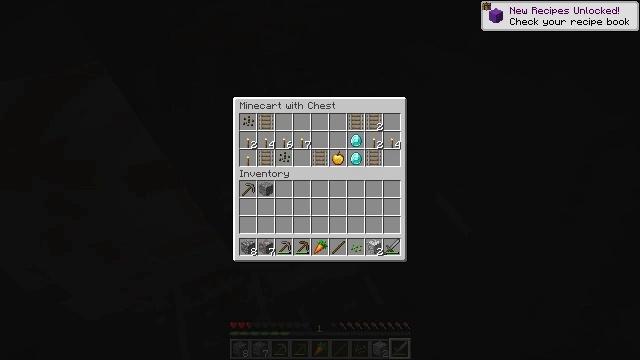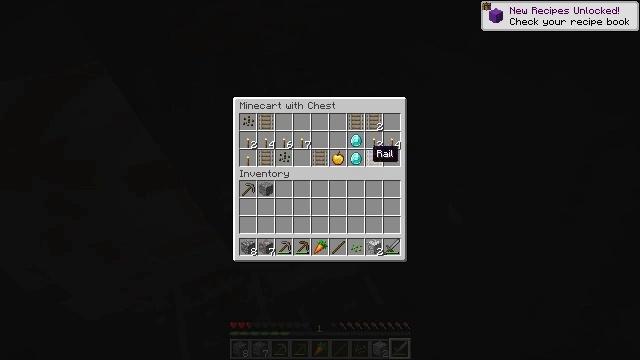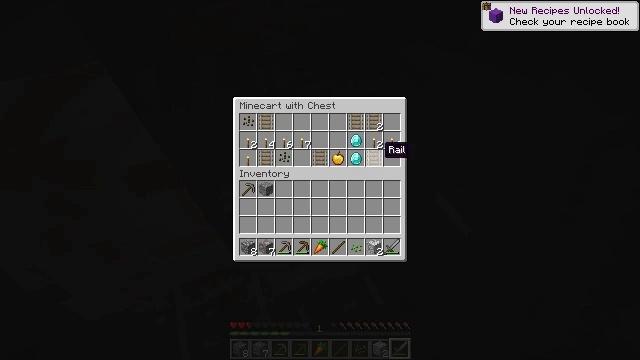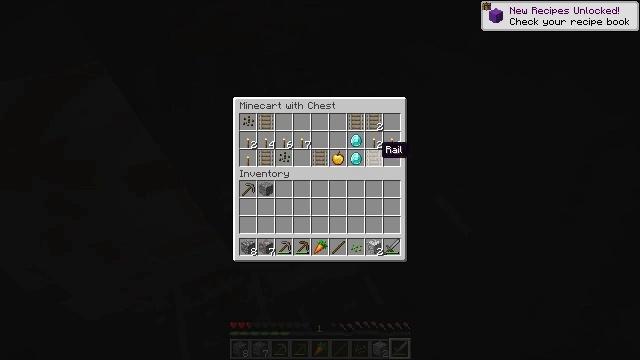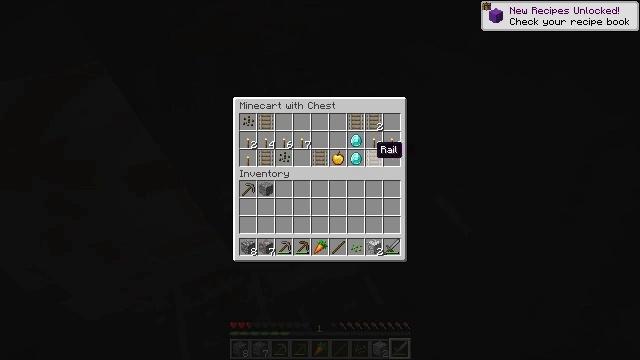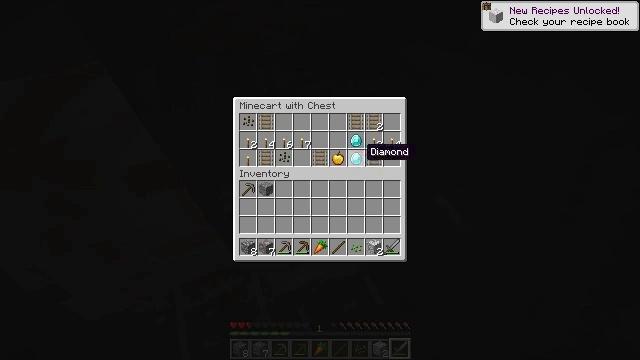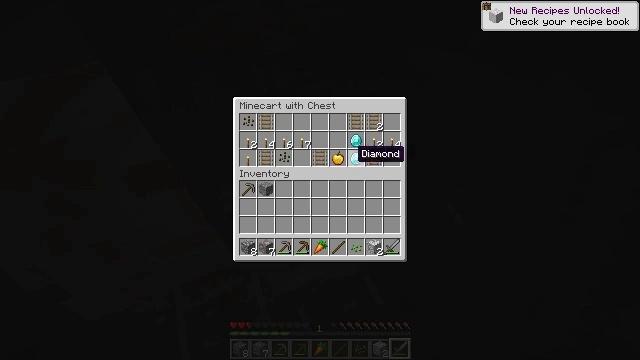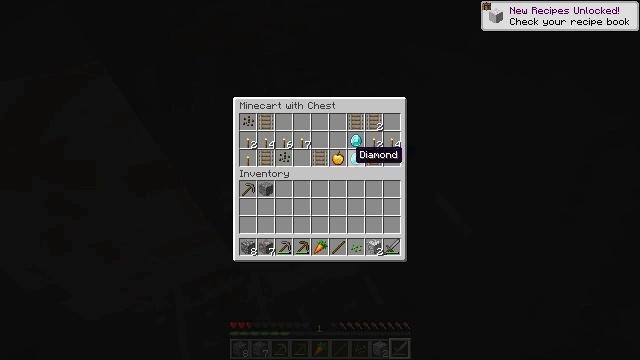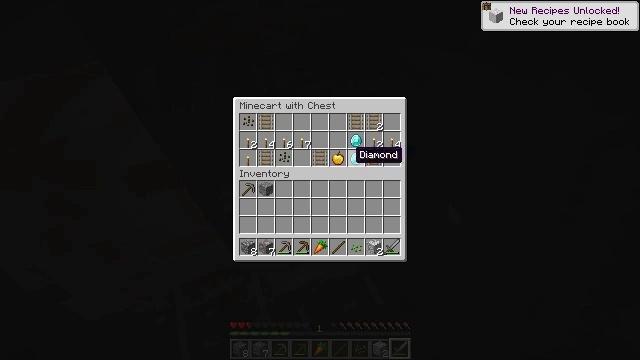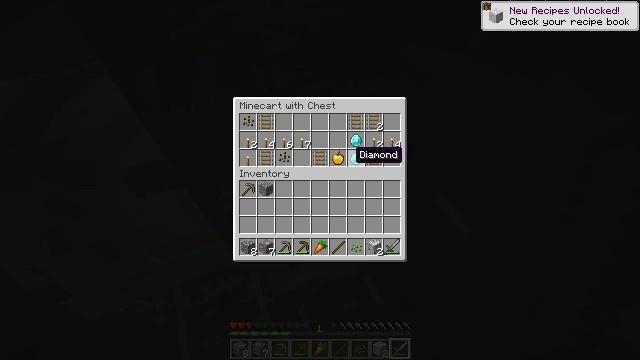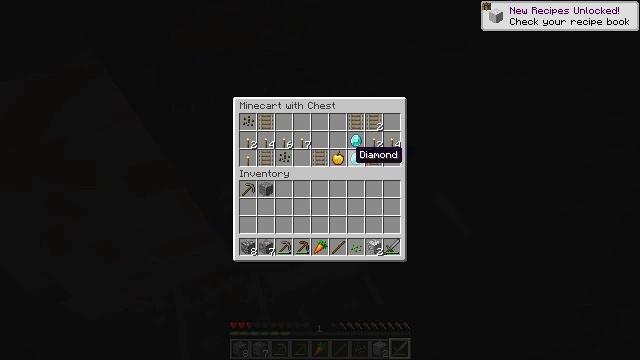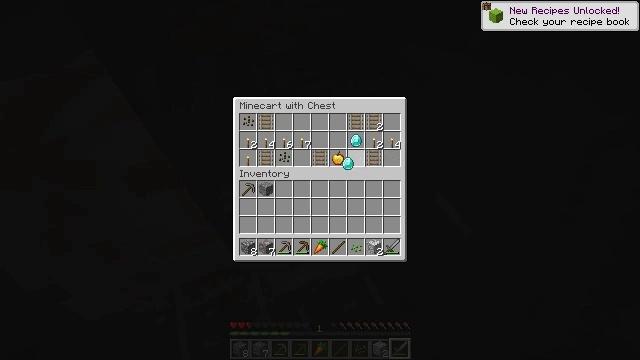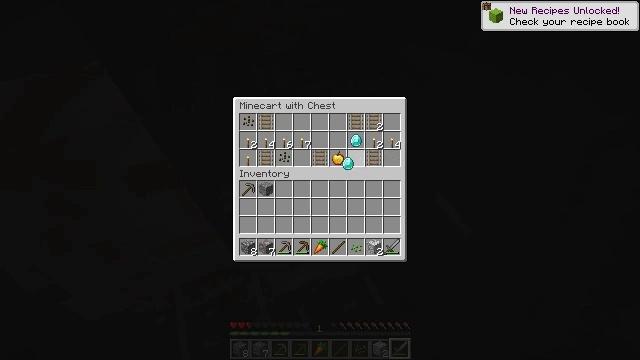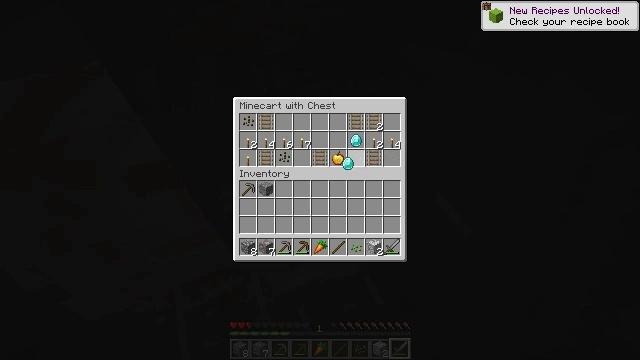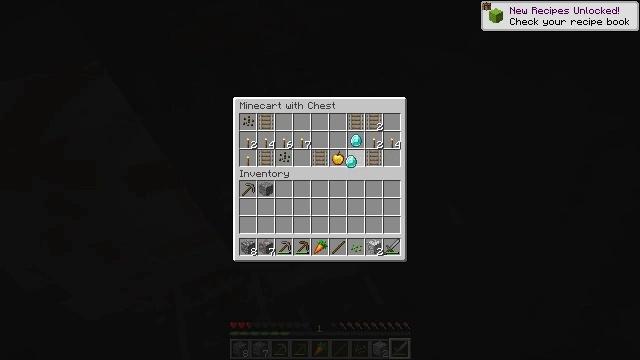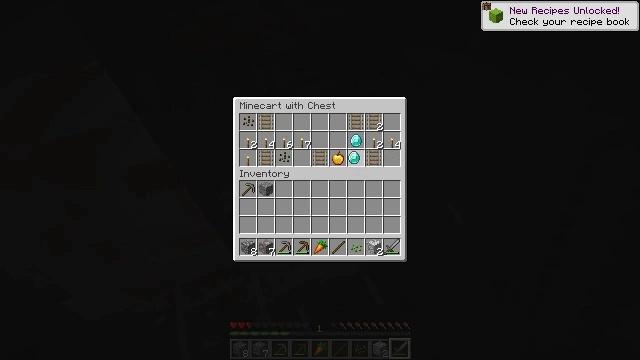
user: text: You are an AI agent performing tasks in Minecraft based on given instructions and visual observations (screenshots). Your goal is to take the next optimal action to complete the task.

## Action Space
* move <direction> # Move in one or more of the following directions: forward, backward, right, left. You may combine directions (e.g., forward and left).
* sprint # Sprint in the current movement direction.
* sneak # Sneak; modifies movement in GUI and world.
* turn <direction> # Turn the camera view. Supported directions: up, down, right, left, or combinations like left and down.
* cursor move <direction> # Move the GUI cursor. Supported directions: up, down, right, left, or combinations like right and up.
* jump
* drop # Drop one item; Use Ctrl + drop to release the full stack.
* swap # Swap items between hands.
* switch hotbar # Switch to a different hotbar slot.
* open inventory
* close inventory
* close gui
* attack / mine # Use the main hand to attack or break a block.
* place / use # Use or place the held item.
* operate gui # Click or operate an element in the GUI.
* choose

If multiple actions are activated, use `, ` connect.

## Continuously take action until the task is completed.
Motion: motion action
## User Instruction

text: Shovel up some gravel.
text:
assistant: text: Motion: turn right
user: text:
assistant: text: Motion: turn right
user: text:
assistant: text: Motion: no_op
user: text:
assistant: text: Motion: no_op
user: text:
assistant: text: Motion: turn left
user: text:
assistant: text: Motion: turn left
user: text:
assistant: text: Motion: no_op
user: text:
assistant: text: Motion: no_op
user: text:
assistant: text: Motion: no_op
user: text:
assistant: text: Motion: no_op
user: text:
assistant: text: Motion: attack / mine
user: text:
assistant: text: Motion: attack / mine
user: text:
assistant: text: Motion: attack / mine
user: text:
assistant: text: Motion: no_op
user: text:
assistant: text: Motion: no_op
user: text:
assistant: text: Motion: no_op
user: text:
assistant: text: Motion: no_op
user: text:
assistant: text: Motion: no_op
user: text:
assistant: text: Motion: no_op
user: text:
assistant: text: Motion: no_op
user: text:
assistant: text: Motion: no_op
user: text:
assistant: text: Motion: no_op
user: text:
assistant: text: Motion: no_op
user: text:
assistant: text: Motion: no_op
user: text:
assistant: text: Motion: attack / mine
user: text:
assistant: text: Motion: attack / mine
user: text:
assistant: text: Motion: attack / mine
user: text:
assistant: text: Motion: no_op
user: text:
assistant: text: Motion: no_op
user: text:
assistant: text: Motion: attack / mine